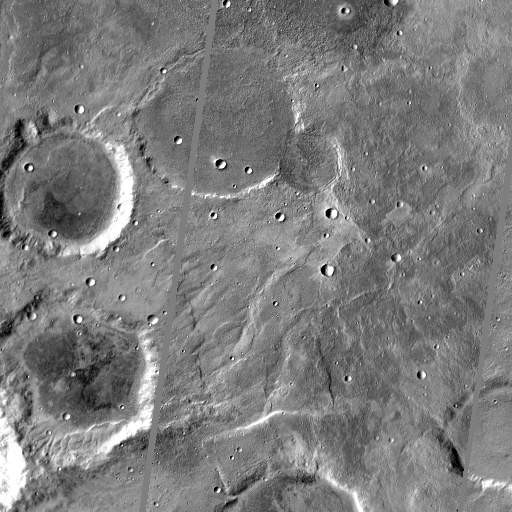
Crater classes present: Background, Other, Buried